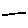
Label: line